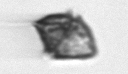
Label: Kryptoperidinium_triquetrum